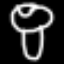
Label: mushroom